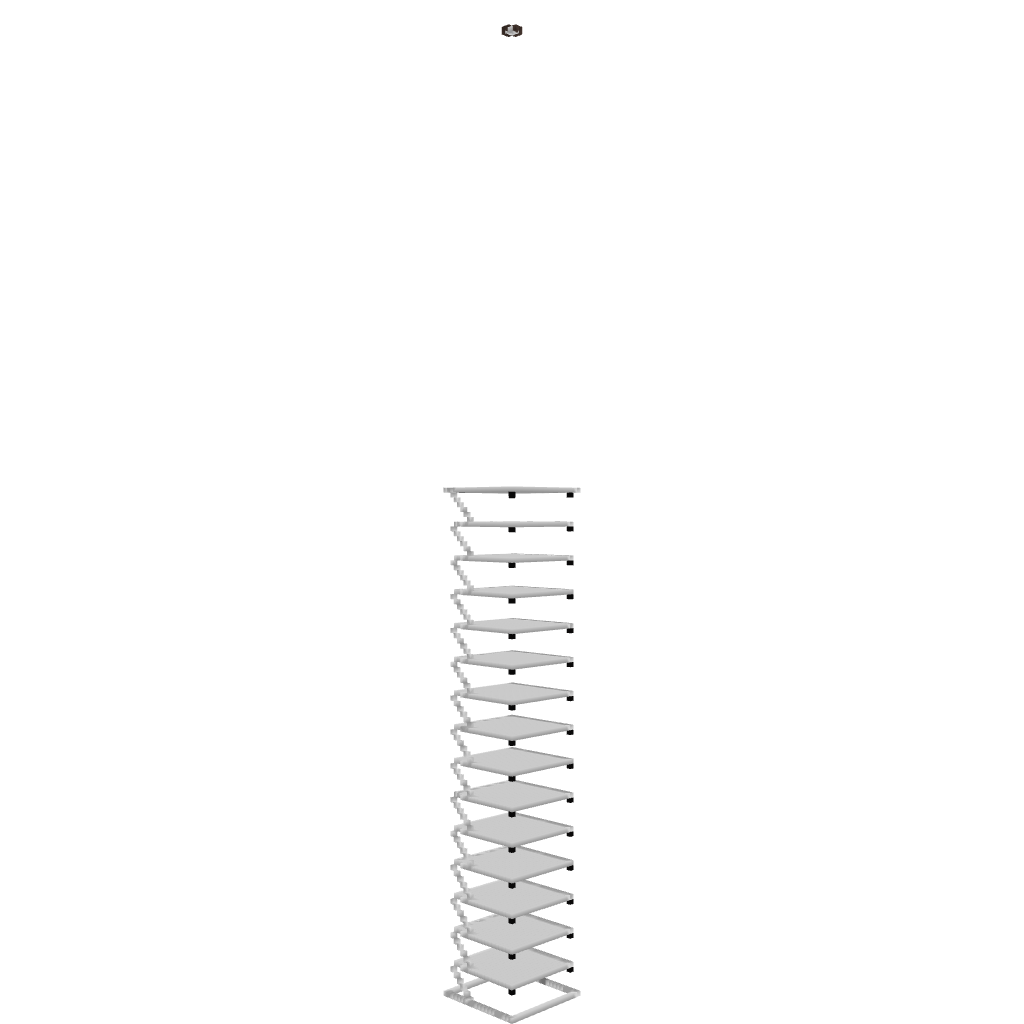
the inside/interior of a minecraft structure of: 200 block high Skyscraper